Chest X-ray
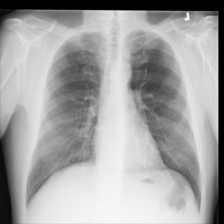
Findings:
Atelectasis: negative
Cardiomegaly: negative
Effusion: negative
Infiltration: negative
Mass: negative
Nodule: negative
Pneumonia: negative
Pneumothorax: negative
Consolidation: negative
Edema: negative
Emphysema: negative
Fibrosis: negative
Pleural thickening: negative
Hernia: negative